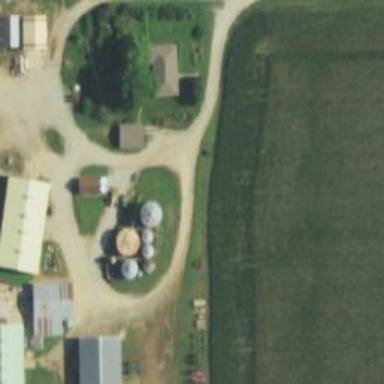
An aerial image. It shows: Silo.